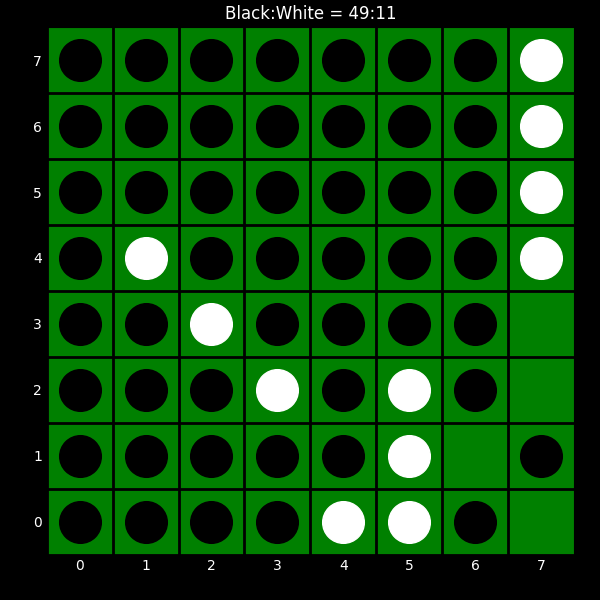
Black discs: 49
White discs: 11